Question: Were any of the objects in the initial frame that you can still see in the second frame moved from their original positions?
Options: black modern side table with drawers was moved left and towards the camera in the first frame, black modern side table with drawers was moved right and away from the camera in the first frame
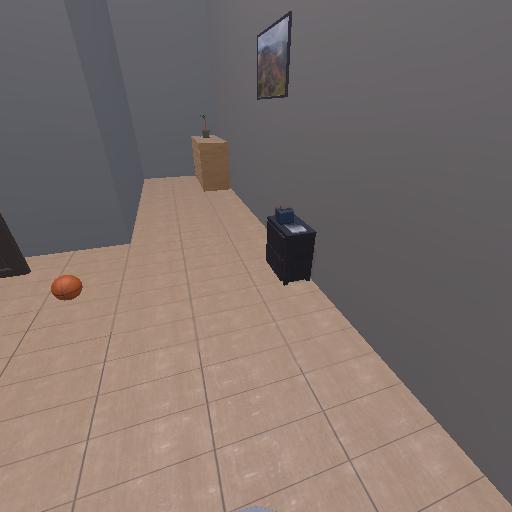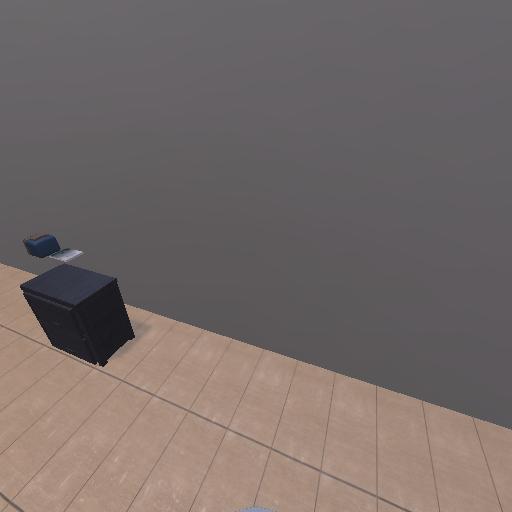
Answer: black modern side table with drawers was moved left and towards the camera in the first frame